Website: slack
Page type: stored-credit-cards
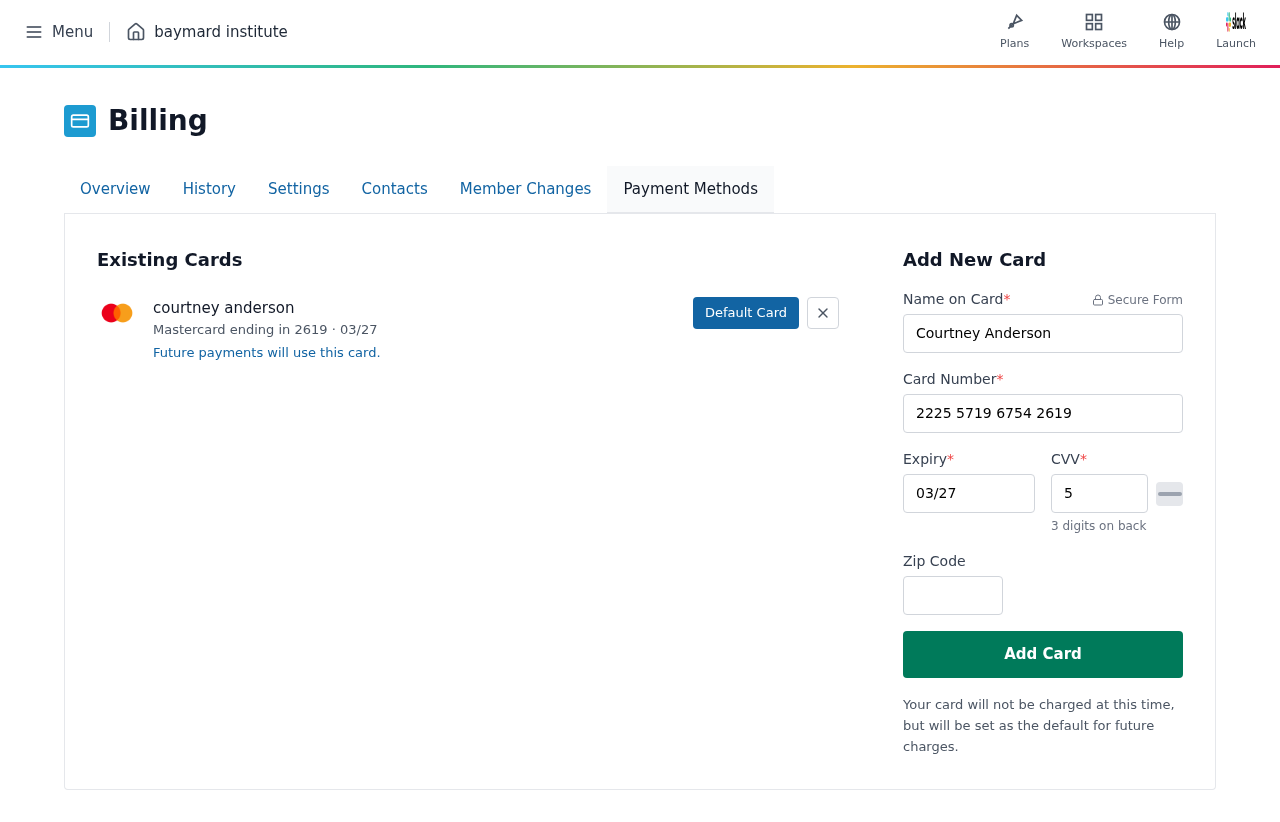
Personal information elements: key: PII_CARD_CVV
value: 533
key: PII_CARD_EXPIRY
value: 03/27
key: PII_CARD_EXPIRY_MONTH
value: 03
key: PII_CARD_EXPIRY_YEAR
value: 27
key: PII_CARD_LAST4
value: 2619
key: PII_CARD_NUMBER
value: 2225 5719 6754 2619
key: PII_CARD_TYPE
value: Mastercard
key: PII_FULLNAME
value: courtney anderson
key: PII_FULLNAME
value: Courtney Anderson
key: PII_POSTCODE
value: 52868